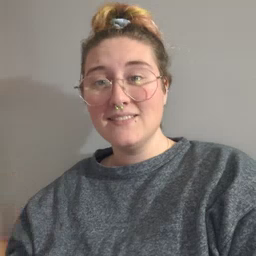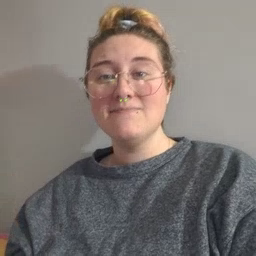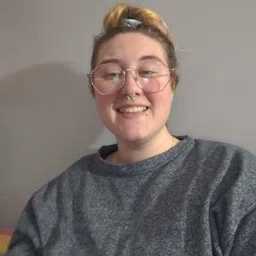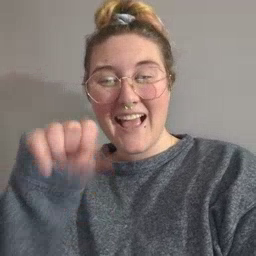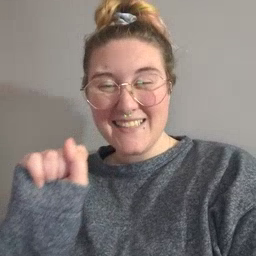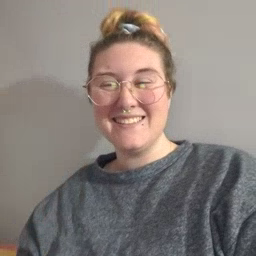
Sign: yes